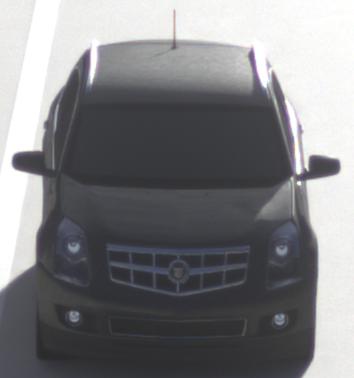
Make: Cadillac
Model: SRX 3.0 V6
Detailed model: SRX (II)
Model produced from: 2010/12
Model produced until: 2012/01
Doors: 5
Color: gray
Road condition: dry road
Daytime: morning or afternoon
Contrast: medium contrast